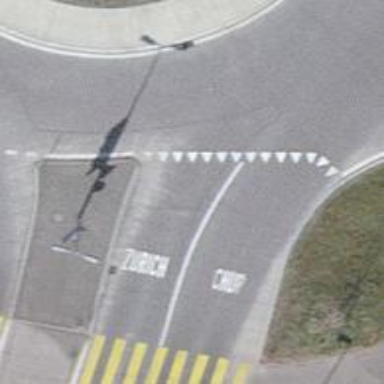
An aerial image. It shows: Road with "give way" sign.